Question: Whenever I select a value from my '<s:select />' drop down box it fills the rest of the values within that table of my <'s:form>'. The list I'm using is a placeholder but shouldn't be effecting that.
Additionally this only occurs whenever I change it from the default
Table Code:
'''
<table id="pricingInput" class="footable" style="width: 700px; table-layout: fixed; margin-left: auto; margin-right: 25px; float:right; margin-bottom:50px;">
<thead><tr><th style="text-align: center;">Account Name</th><th style="text-align: center;">Annual kWh Volume</th><th style="text-align: center">Rate Class</th><th style="text-align: center;">Add Another?</th></tr></thead>
<tr>
<td><s:textfield name="nameHolder" /></td>
<td><s:textfield name="volumeHolder" /></td>
<td><s:select headerValue="Choose Rate Class" name="rateClass" list="months" /></td>
<td>
<input type="button" class="addButton" value="Add" />
<input type="button" value="Delete" onclick="deleteRow(this)">
</td>
</tr>
</table>
'''

So the overall question is what could be causing this behavior? Then how do I go about rectifying this or preventing it? Since I've never run into this before with any of my other struts projects I'm not sure where to start and Google wasn't much help.
Edit:
JavaScript for adding/deleting rows(disclaimer it's probably more complex then I need I found it on a site and was a bit confused on this topic):
'''
<script type="text/javascript">
$(function addRow(){
$("#pricingInput").on('click', 'input.addButton', function() {
var $tr = $(this).closest('tr');
var allTrs = $tr.closest('table').find('tr');
var lastTr = allTrs[allTrs.length-1];
var $clone = $(lastTr).clone();
$clone.find('td').each(function(){
var el = $(this).find(':first-child');
var id = el.attr('id') || null;
if(id) {
i = id.substr(id.length-1);
var prefix = id.substr(0, (id.length-1));
var splitString = prefix.split("[");
prefix = splitString[0];
if(splitString[1] != null){
var splitStringAgain = splitString[1].split("");
prefix = prefix+(i+1)+splitStringAgain[1];
}
else
prefix = prefix+"[" + (i+1) + "]";
//el.attr('id', prefix);
//el.attr('name', '['+(i+1)+']');
prefix=undefined;
splitString=undefined;
}
});
$clone.find('input:text').val('');
$tr.closest('table').append($clone);
});
$("#pricingInput").on('change', 'select', function(){
var val = $(this).val();
$(this).closest('tr').find('input:text').val(val);
});
});
</script>
<script>
function deleteRow(r)
{
var i = r.parentNode.parentNode.rowIndex;
document.getElementById("pricingInput").deleteRow(i);
}
</script>
'''
Page Load Code:
'''
@SuppressWarnings("unchecked")
@Override
public String execute(){
months = new ArrayList<String>();
years = new ArrayList<String>();
months.add("01");
months.add("02");
months.add("03");
months.add("04");
months.add("05");
months.add("06");
months.add("07");
months.add("08");
months.add("09");
months.add("10");
months.add("11");
months.add("12");
years.add("2014");
years.add("2015");
years.add("2016");
years.add("2017");
years.add("2018");
years.add("2019");
years.add("2020");
utility_map.put("DUQ", rate_class_duq);
utility_map.put("Met_Ed", rate_clas_met_ed);
utility_map.put("Penn_Power", rate_class_pp);
utility_map.put("PPL", rate_class_ppl);
utility_map.put("Penelec", rate_class_penelec);
utility_map.put("Penn_Power", rate_class_pp);
utility_map.put("WPP", rate_class_wpp);
return SUCCESS;
}
'''
Form Submission Code:
'''
@Override
public String execute() {
try{
nameList = Arrays.asList(nameHolder.split(","));
volumeList = Arrays.asList(volumeHolder.split(","));
for(int x = 0; x<nameList.size(); x++){
Pricing holder = new Pricing();
try{
if(nameList.get(x) != null && volumeList.get(x) != null){
if(volumeList.get(x).isEmpty() != true && nameList.get(x).isEmpty() != true){
holder.setName(nameList.get(x));
holder.setVolume(Double.valueOf(volumeList.get(x)));
pricing.add(holder);
}
}
}
catch(Exception e){
StringWriter writer = new StringWriter();
PrintWriter printWriter = new PrintWriter( writer );
e.printStackTrace( printWriter );
printWriter.flush();
String stackTrace = writer.toString();
System.out.print(stackTrace);
}
}
}
catch(Exception e ){
addActionError("An unknown error occured. Plase try reloading the page.");
return ERROR;
}
return SUCCESS;
}
'''
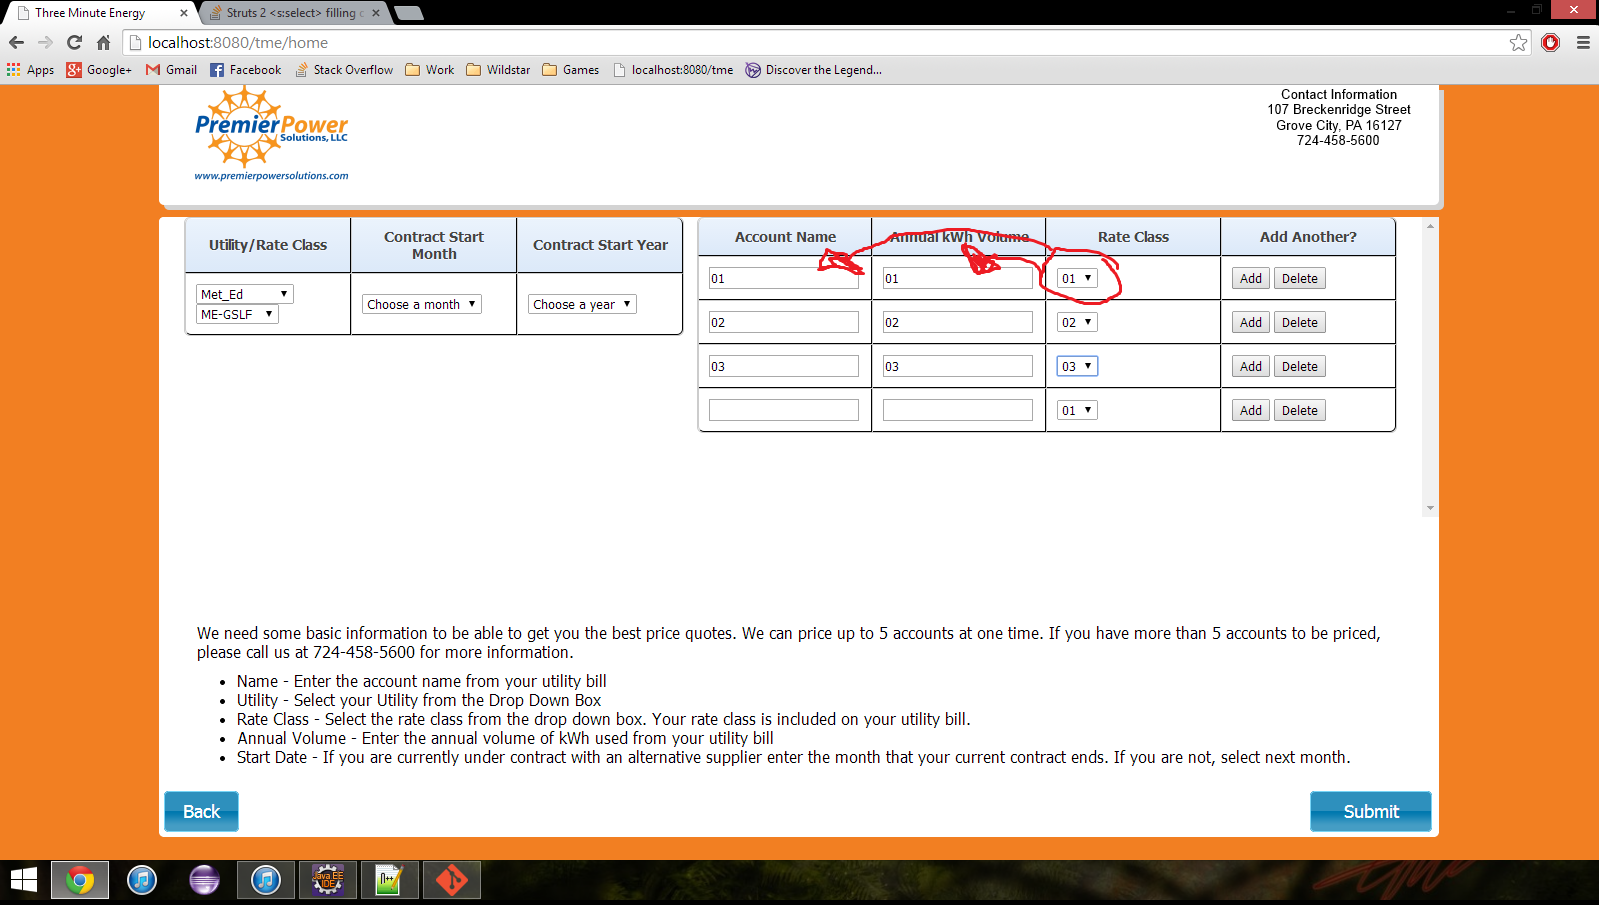
Answer: It looks like the event handler you are adding to each select's onChange may be the culprit:
'''
$("#pricingInput").on('change', 'select', function(){
var val = $(this).val();
$(this).closest('tr').find('input:text').val(val);
});
'''
When a <select> changes, you are finding all of the <input type="text"> tags inside the nearest <tr> to the <select> that changed and setting the value of each of those text inputs to the value of the <select>.
Get rid of that event handler and your problem should go away.